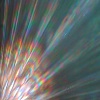
Label: sunburn